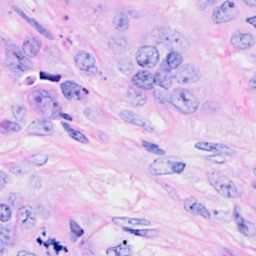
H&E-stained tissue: Breast